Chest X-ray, AP view. Patient: 82 years old, sex M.
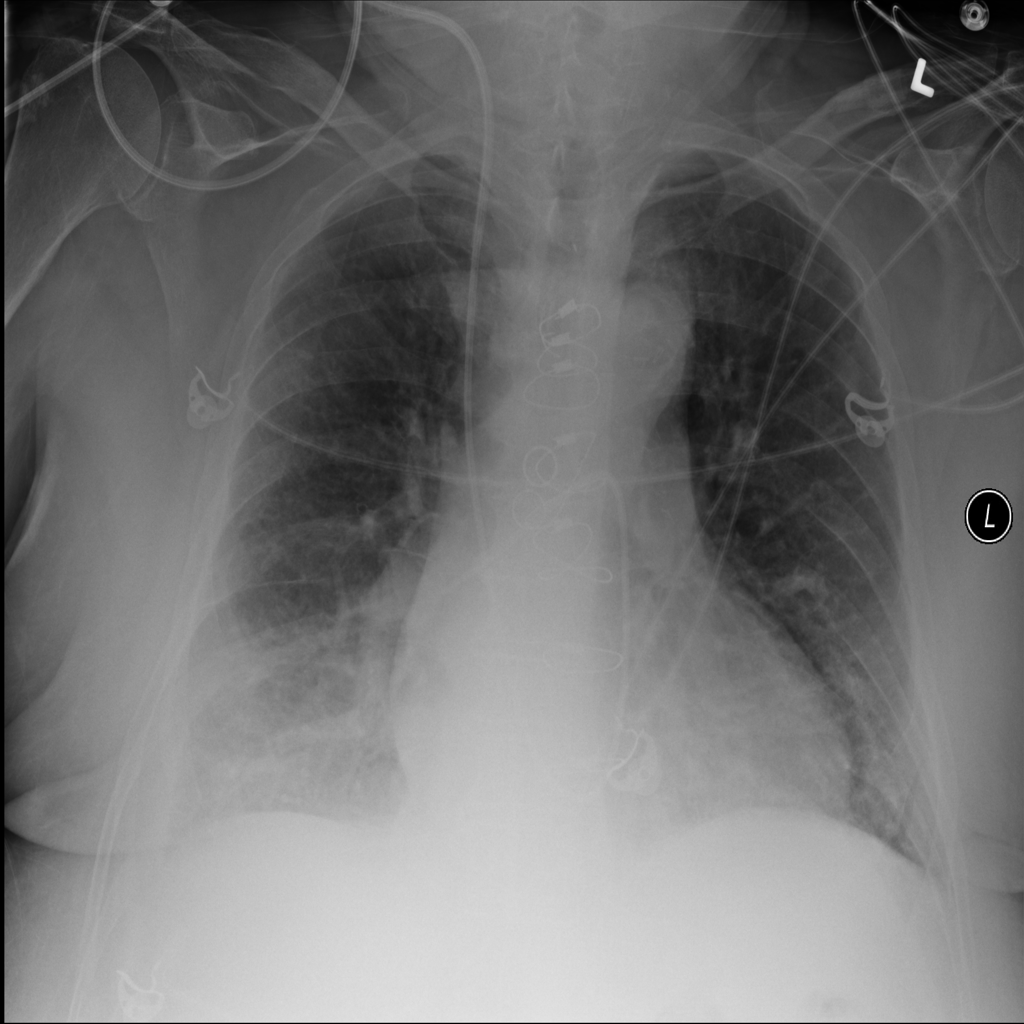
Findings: Infiltration